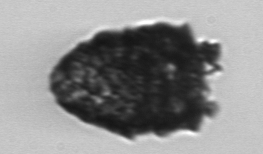
Label: Stenosemella_pacifica